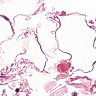
Metastatic tissue present: no